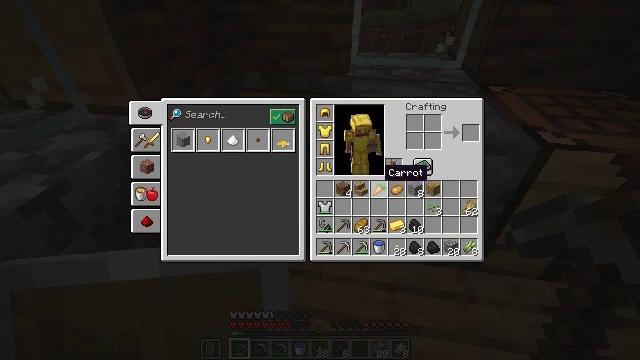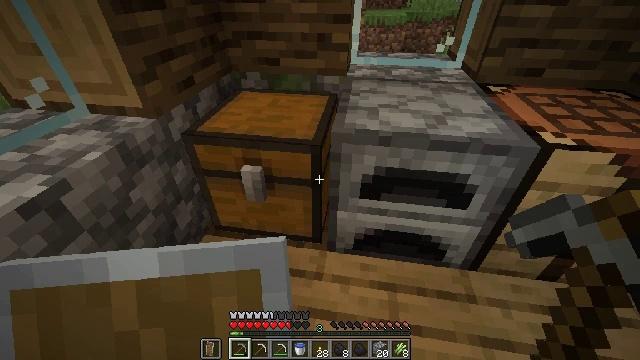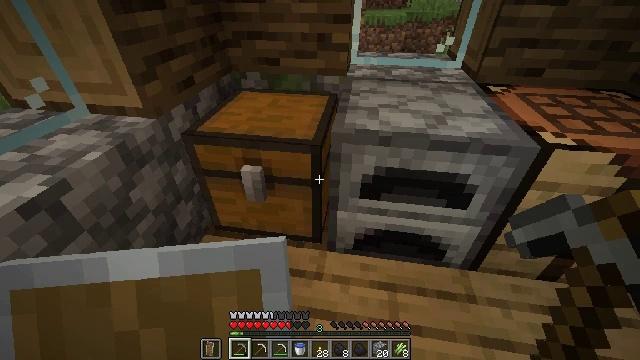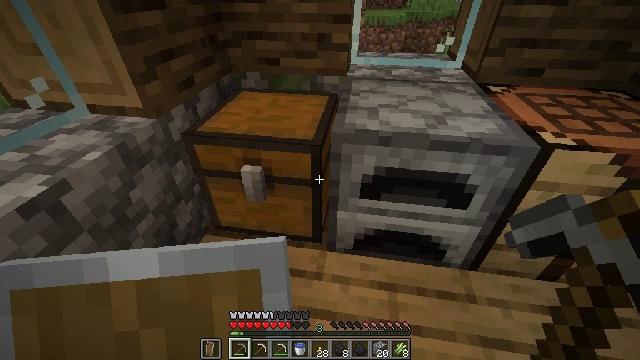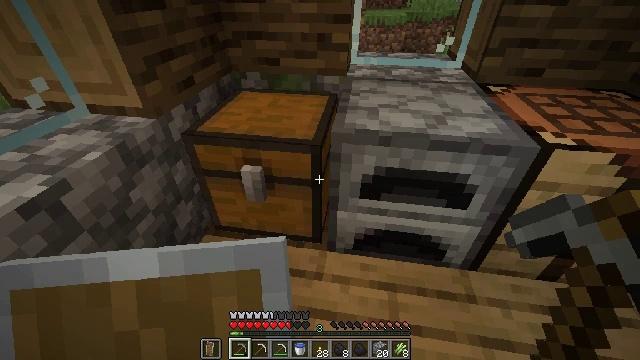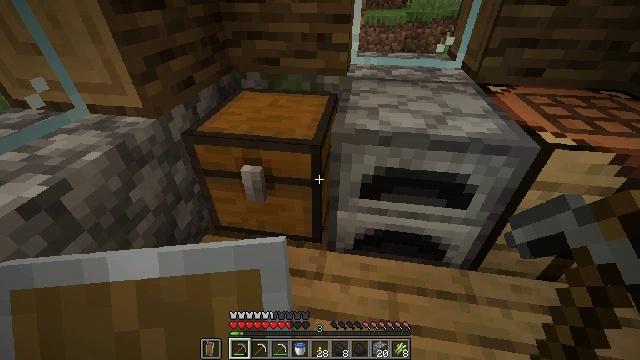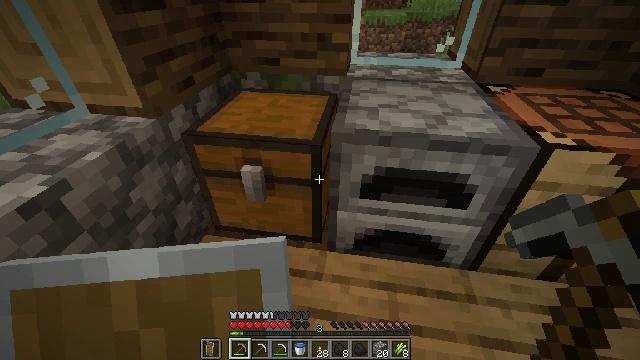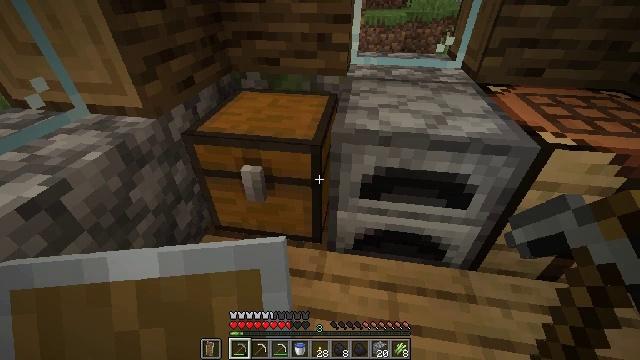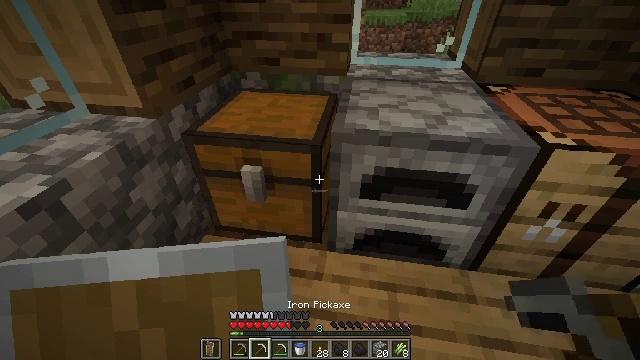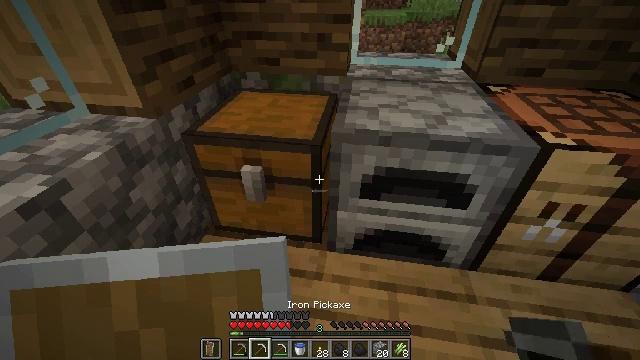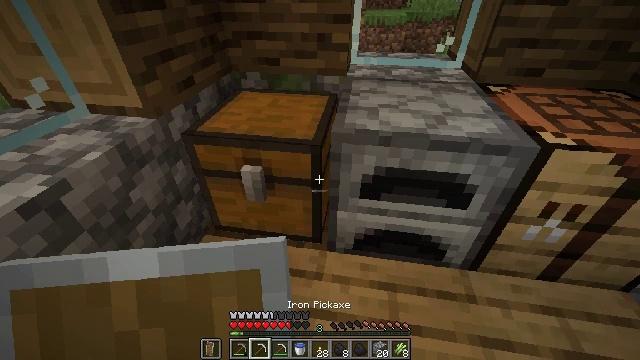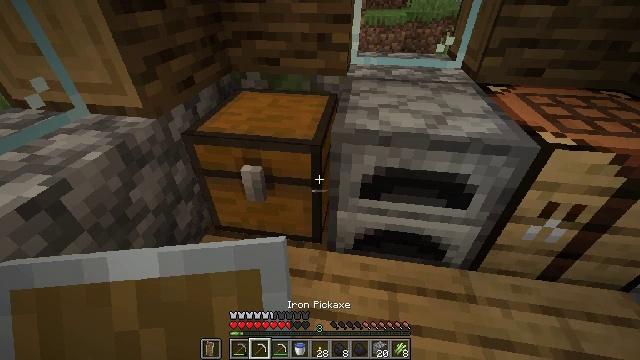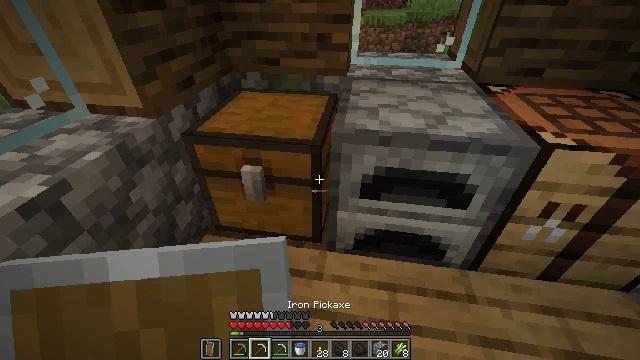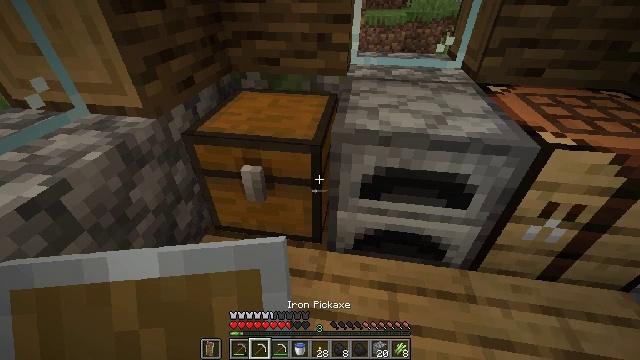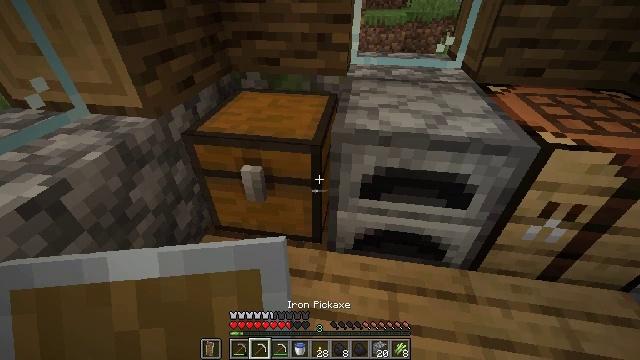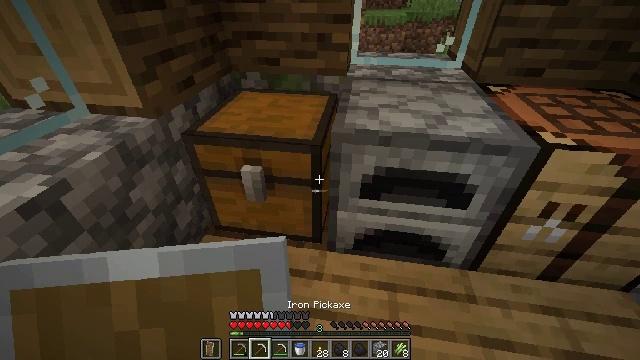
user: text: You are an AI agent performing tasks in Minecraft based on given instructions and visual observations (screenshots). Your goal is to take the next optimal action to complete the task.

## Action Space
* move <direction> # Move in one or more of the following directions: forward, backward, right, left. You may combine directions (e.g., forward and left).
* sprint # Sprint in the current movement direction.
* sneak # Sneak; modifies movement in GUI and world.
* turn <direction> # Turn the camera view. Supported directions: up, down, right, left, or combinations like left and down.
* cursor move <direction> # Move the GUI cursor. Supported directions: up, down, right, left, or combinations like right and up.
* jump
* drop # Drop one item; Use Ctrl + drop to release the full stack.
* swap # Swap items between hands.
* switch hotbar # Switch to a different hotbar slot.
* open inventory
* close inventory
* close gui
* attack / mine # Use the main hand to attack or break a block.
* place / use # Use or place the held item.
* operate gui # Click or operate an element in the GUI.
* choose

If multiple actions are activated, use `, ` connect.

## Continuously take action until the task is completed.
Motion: motion action
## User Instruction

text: Break the stripped oak log.
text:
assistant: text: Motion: open inventory
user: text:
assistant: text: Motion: open inventory
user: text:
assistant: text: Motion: open inventory
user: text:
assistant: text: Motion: open inventory
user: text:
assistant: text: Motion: open inventory
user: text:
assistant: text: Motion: no_op
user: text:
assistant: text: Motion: no_op
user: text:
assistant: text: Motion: no_op
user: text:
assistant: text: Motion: no_op
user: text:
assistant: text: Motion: no_op
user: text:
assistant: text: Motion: no_op
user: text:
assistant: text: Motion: no_op
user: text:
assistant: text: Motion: no_op
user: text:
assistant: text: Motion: no_op
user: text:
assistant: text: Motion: no_op
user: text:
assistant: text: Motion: no_op
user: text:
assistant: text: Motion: no_op
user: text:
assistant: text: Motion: no_op
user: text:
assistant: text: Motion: no_op
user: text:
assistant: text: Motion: no_op
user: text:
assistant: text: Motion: no_op
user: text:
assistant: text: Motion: no_op
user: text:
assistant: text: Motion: no_op
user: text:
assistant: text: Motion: no_op
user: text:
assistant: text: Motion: no_op
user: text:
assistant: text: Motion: no_op
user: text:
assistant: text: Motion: no_op
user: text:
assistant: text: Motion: no_op
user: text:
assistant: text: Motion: no_op
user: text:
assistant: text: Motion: no_op